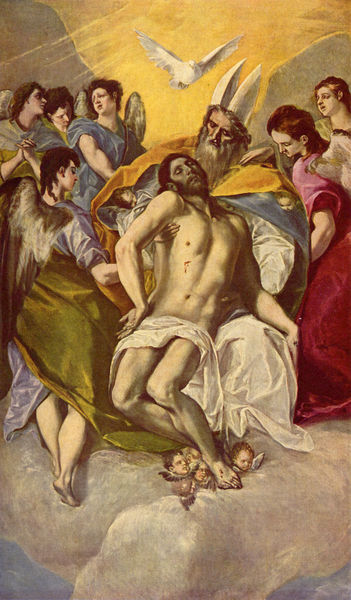
Titel: Die Dreifaltigkeit
Künstler: El Greco
Standort: Madrid
Institution: Museo del Prado
Schlagwörter: blau, flügel, gott, himmel, körper, nackt, schatten, vogel, weiß, wolken, wunde, frauen, gelb, grün, menschen, frau, grau, hell, licht, männer, schwarz, rot, tuch, wolke, malerei, bart, mütze, barock, falten, halten, taube, tod, tot, tragen, bild, sonne, gewand, haare, vater, engel, putte, putto, spanien, füße, schwer, sonnenlicht, lila, bauch, blut, lendentuch, spanisch, strahlen, christus, jesus, jesus christus, kreuzabnahme, ostern, pieta, wunden, wundmal, wundmale, leid, leiden, manierismus, fall, sonnenstrahlen, heilige, heilig, putten, maria, madonna, gekreuzigt, mutter gottes, flügelchen, putti, el greco, aufnahme, sohn, auferstehung, christi, himmelfahrt, cherub, love, geist, dreifaltigkeit, pfingsten, god, heiliger geist, gottvater, schmerzensmann, heiliggeisttaube, bischofsmütze, trinität, heilige dreifaltigkeit, cherubim, gnadenstuhl, christuts, manieristisch, aube, el geco, heilige geist, köprer, jesus christ, heillig, heillige, kreuzstuhl, peter, reainssance, rablegung, salvation, forgiveness, chérubin, colomb